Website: macys
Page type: customer-info-address
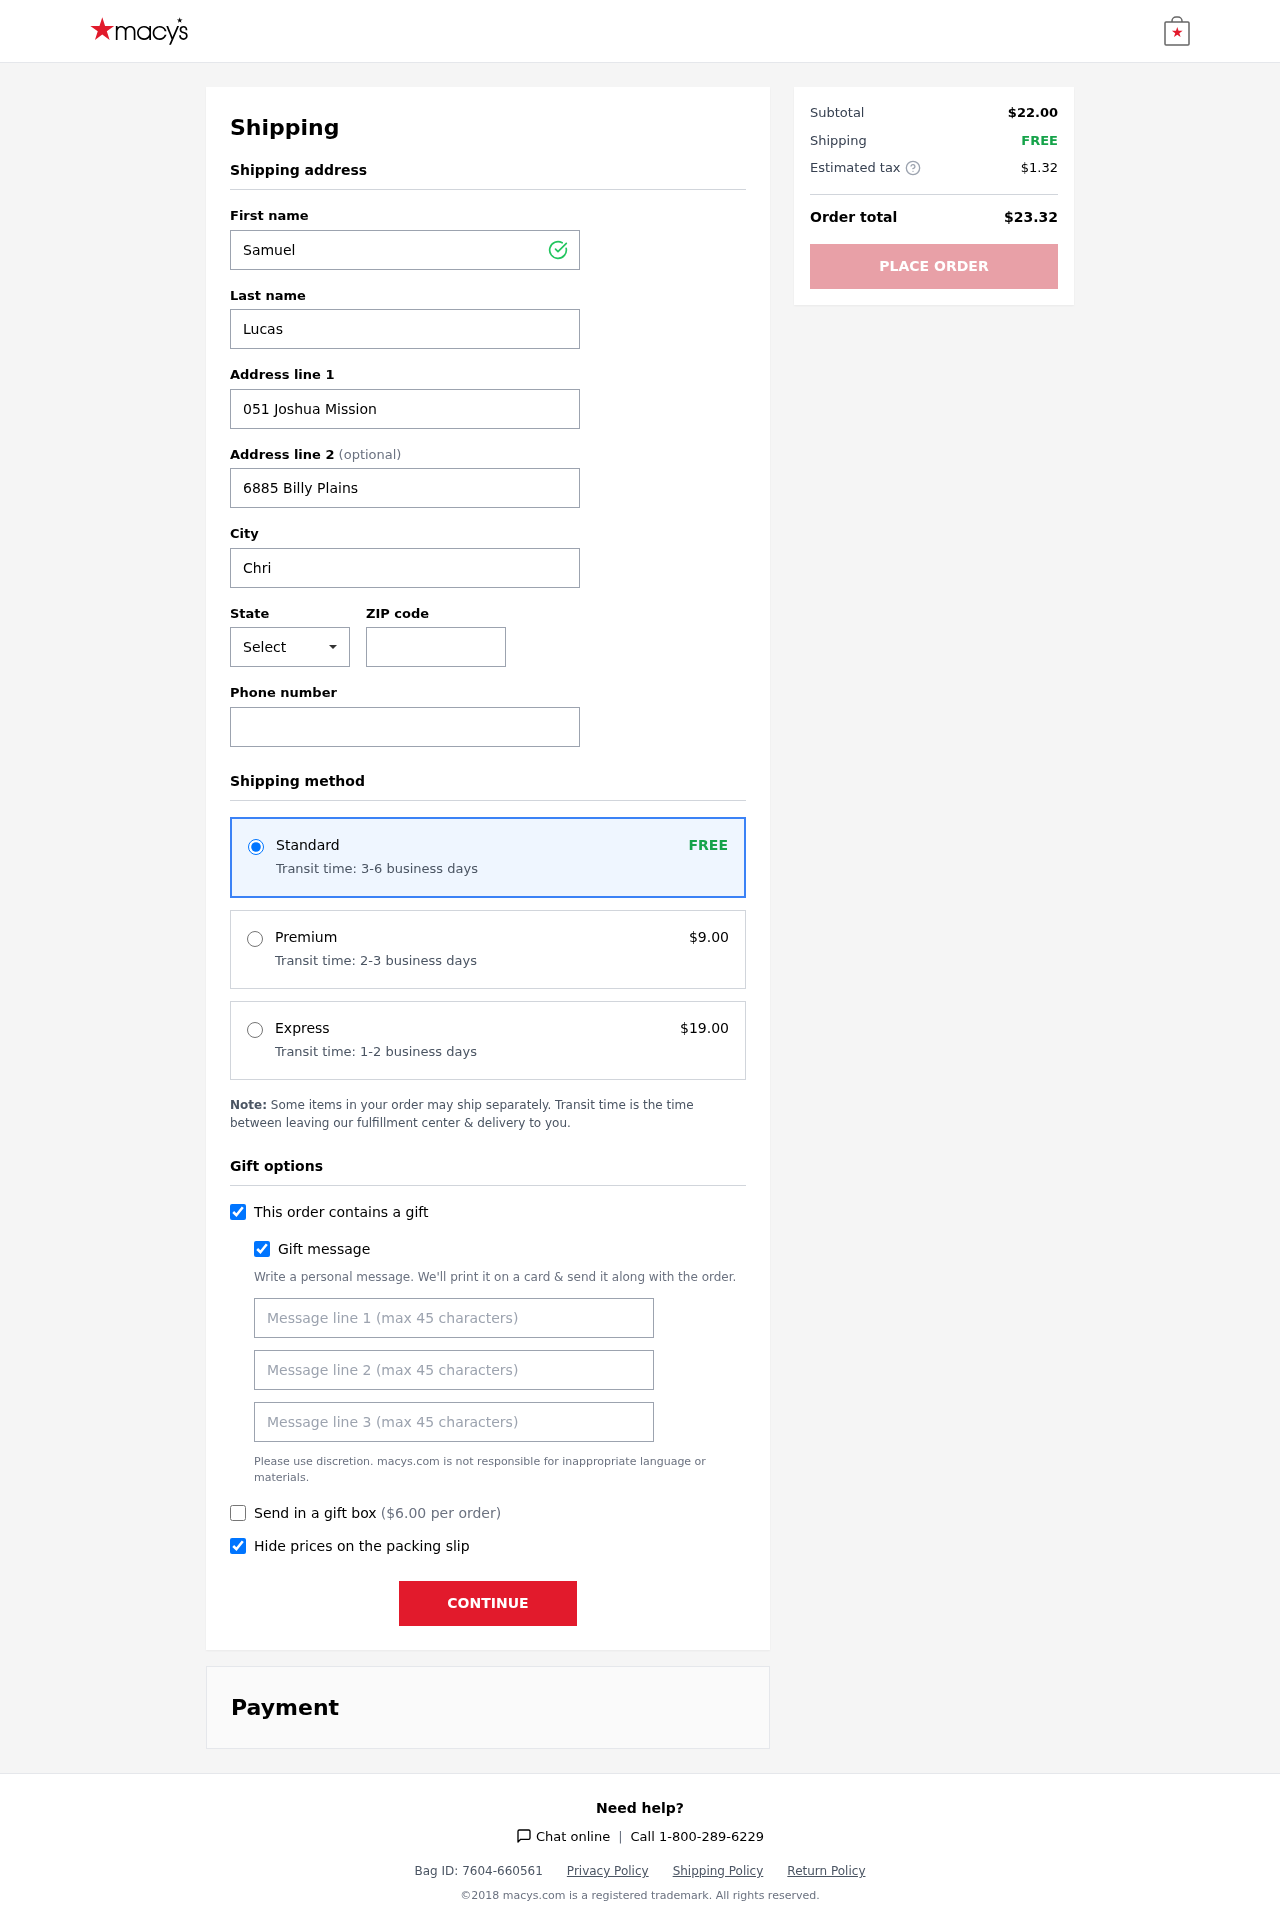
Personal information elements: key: PII_CITY
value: Christinamouth
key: PII_FIRSTNAME
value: Samuel
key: PII_GIFT_MESSAGE
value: Hey Caitlin, I saw this beautiful ring setting and immediately thought of you—it's just perfect for all the dreams you have! Can't wait to see what you create with it. Enjoy!  Samuel
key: PII_LASTNAME
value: Lucas
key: PII_PHONE
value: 3683538341
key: PII_POSTCODE
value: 96176
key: PII_STATE_ABBR
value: DC
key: PII_STREET
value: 051 Joshua Mission
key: PII_STREET2
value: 6885 Billy Plains
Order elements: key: ORDER_SHIPPING_STANDARD
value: FREE
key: ORDER_SHIPPING_STANDARD_TIME
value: Transit time: 3-6 business days
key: ORDER_SHIPPING_PREMIUM
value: $9.00
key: ORDER_SHIPPING_PREMIUM_TIME
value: Transit time: 2-3 business days
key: ORDER_SHIPPING_EXPRESS
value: $19.00
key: ORDER_SHIPPING_EXPRESS_TIME
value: Transit time: 1-2 business days
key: ORDER_GIFT_BOX_FEE
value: $6.00
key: ORDER_SUBTOTAL
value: $22.00
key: ORDER_SHIPPING_COST
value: FREE
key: ORDER_TAX
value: $1.32
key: ORDER_TOTAL
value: $23.32